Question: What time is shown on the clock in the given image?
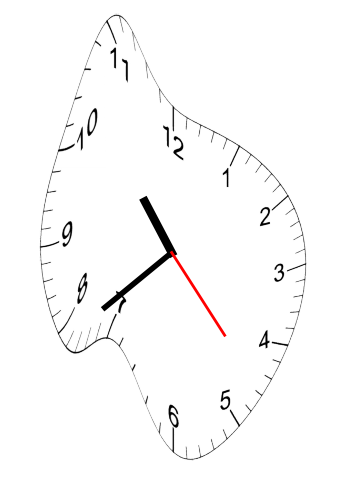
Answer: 10:38:23